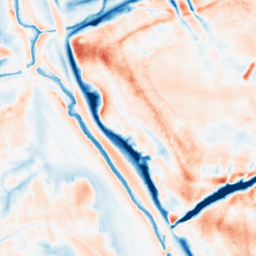
Category: multiscale
Decomposition family: dog_multiscale
Decomposition parameters: sigma_ratio: 2
n_scales: 4
base_sigma: 0.5
Upsampling method: bilinear
Upsampling parameters: scale: 4
Upsampling scale: 4